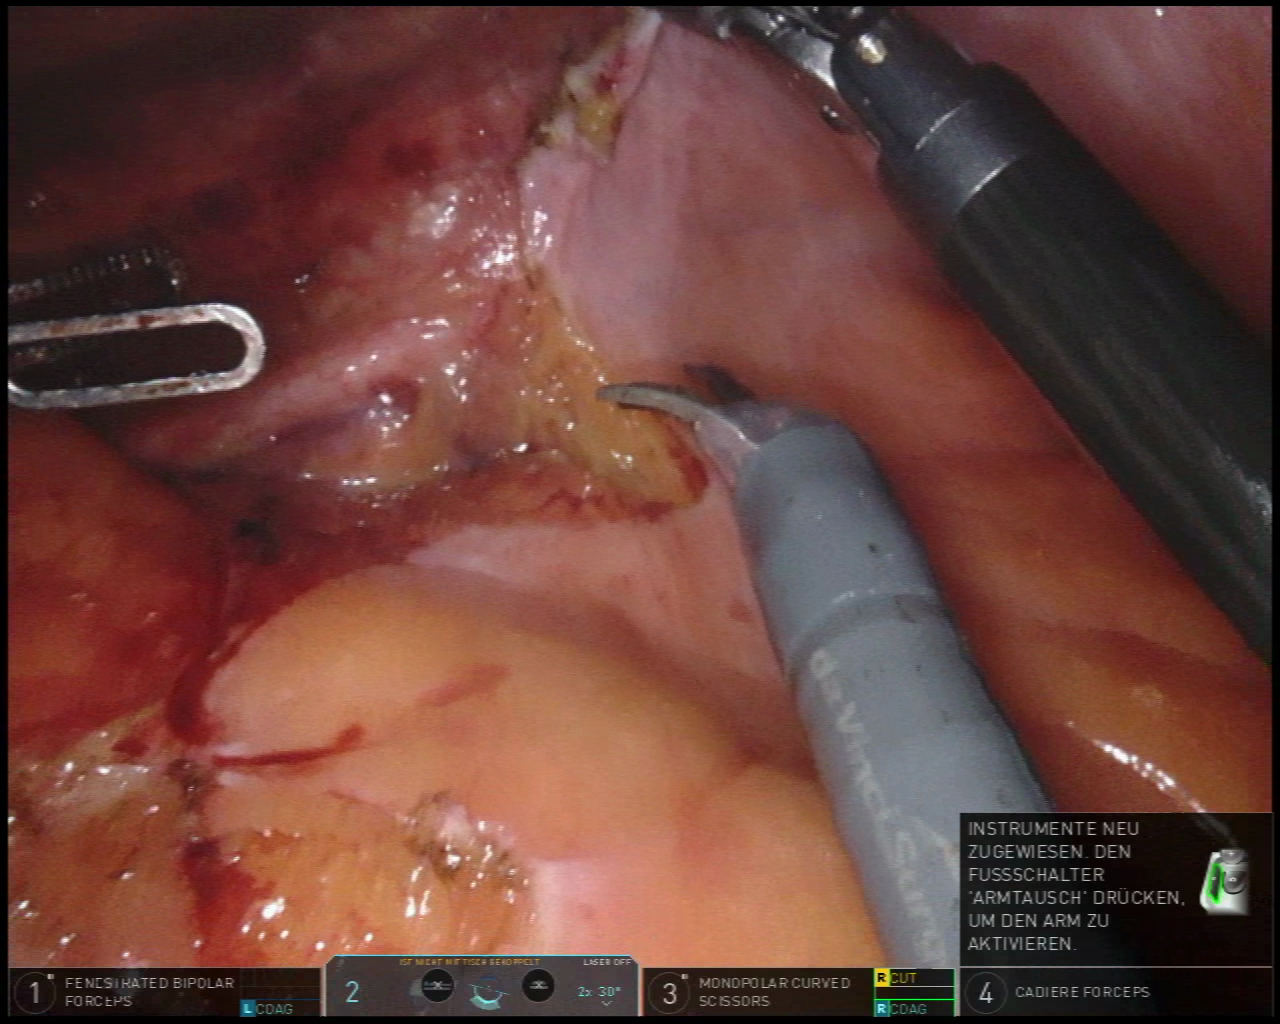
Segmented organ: ureter
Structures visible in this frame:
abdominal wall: yes
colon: no
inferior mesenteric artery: no
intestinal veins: no
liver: no
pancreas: no
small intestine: no
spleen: no
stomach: no
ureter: yes
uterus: no
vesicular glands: no